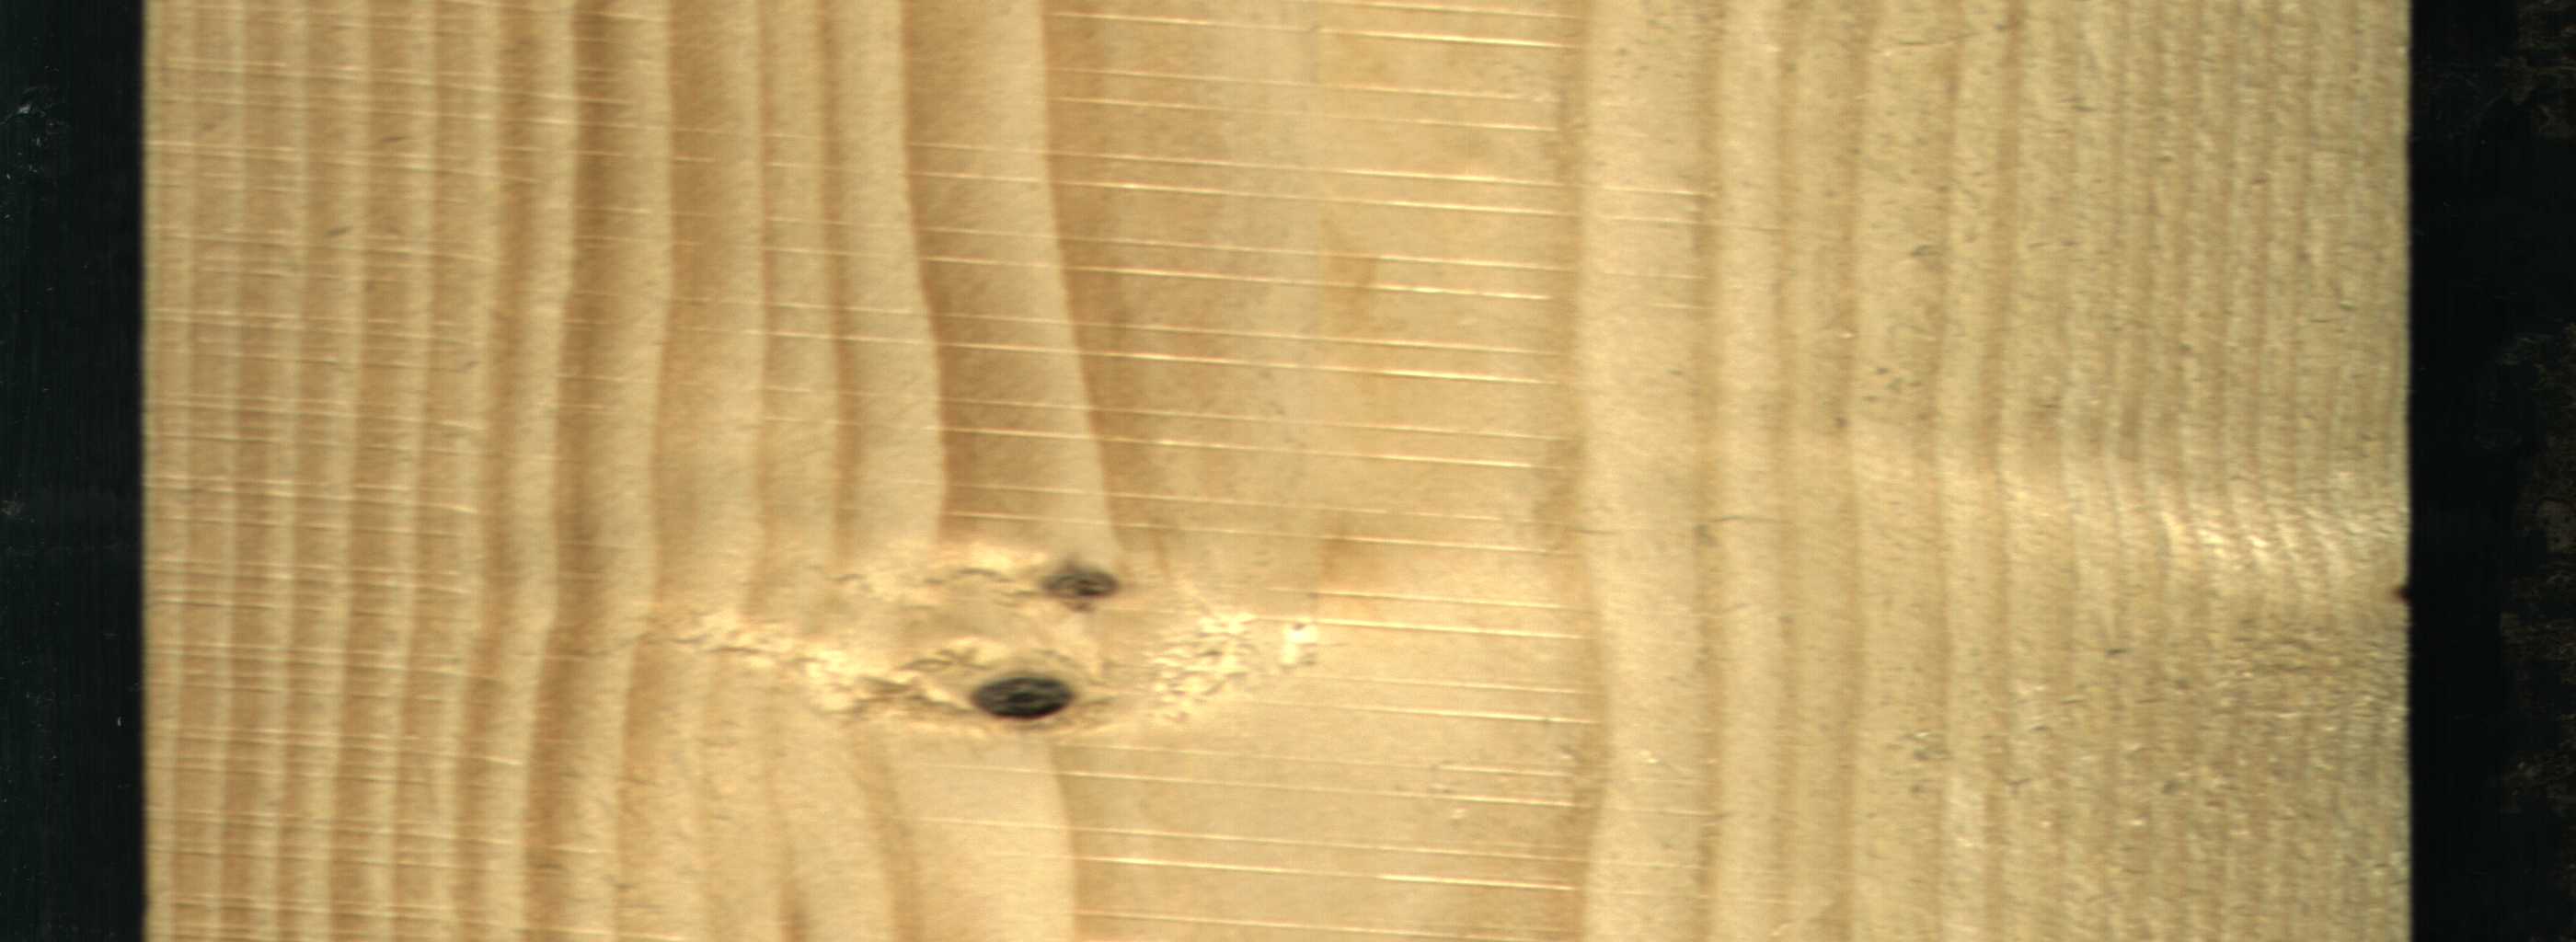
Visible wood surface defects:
Dead_Knot
Live_Knot